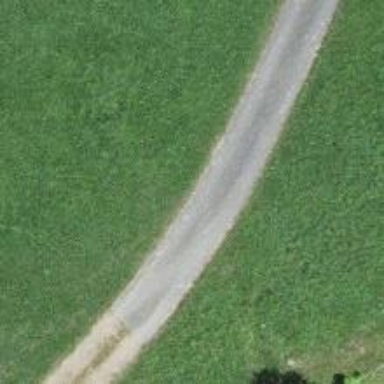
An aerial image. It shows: Track road with grade3 tracktype.